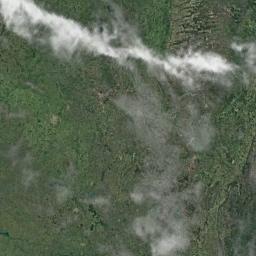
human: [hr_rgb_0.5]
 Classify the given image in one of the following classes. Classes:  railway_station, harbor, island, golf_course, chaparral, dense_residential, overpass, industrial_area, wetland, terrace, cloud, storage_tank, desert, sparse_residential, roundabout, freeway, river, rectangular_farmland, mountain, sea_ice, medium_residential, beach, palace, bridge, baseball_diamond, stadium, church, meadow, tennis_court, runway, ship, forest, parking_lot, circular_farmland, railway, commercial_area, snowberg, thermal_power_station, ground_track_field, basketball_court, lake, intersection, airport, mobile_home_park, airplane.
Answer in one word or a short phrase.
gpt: cloud